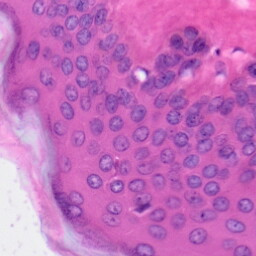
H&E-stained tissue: Skin